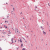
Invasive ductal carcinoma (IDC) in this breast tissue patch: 1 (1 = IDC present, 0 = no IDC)